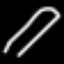
Label: pencil